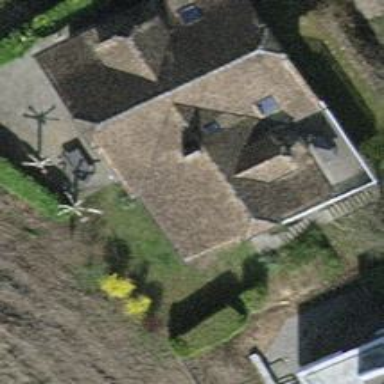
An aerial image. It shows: Detached building.